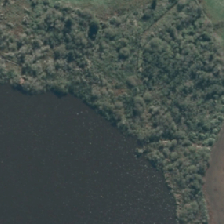
Land cover: lake_pond